Aerial crown-view tile of a tropical tree (Barro Colorado Island, Panama), acquired 20250616:
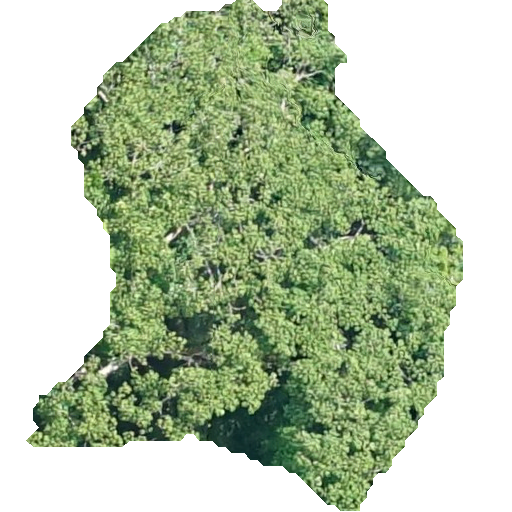
Species: Sterculia apetala
GBIF accepted scientific name: Sterculia apetala
Crown area: 206.231 m²